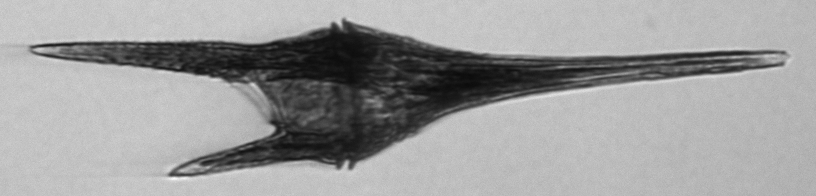
Label: Tripos_furca